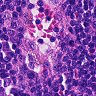
Metastatic tissue present: no